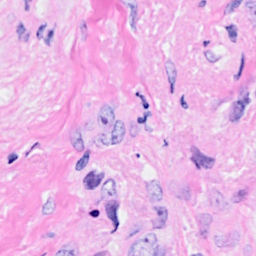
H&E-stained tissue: Breast